Interaction volume radius: 5 \u00c5
Interaction volume height: 40 \u00c5
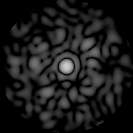
Disorder parameter: 0.8073